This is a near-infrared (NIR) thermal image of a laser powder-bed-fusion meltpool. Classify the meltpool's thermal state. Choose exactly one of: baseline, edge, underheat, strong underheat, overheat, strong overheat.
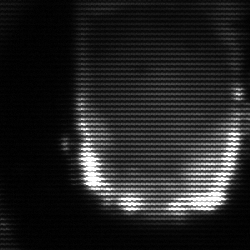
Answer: baseline